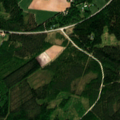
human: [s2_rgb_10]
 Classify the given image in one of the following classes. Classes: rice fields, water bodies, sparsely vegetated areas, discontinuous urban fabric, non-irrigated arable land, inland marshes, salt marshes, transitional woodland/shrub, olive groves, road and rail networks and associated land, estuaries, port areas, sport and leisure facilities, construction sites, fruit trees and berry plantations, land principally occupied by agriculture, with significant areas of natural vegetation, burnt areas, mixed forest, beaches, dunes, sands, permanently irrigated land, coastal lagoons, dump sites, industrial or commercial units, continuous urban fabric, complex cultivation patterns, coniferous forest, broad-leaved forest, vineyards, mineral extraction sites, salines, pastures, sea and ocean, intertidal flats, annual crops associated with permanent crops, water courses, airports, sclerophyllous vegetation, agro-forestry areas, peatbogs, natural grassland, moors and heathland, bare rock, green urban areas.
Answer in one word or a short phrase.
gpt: non-irrigated arable land, land principally occupied by agriculture, with significant areas of natural vegetation, mixed forest, transitional woodland/shrub